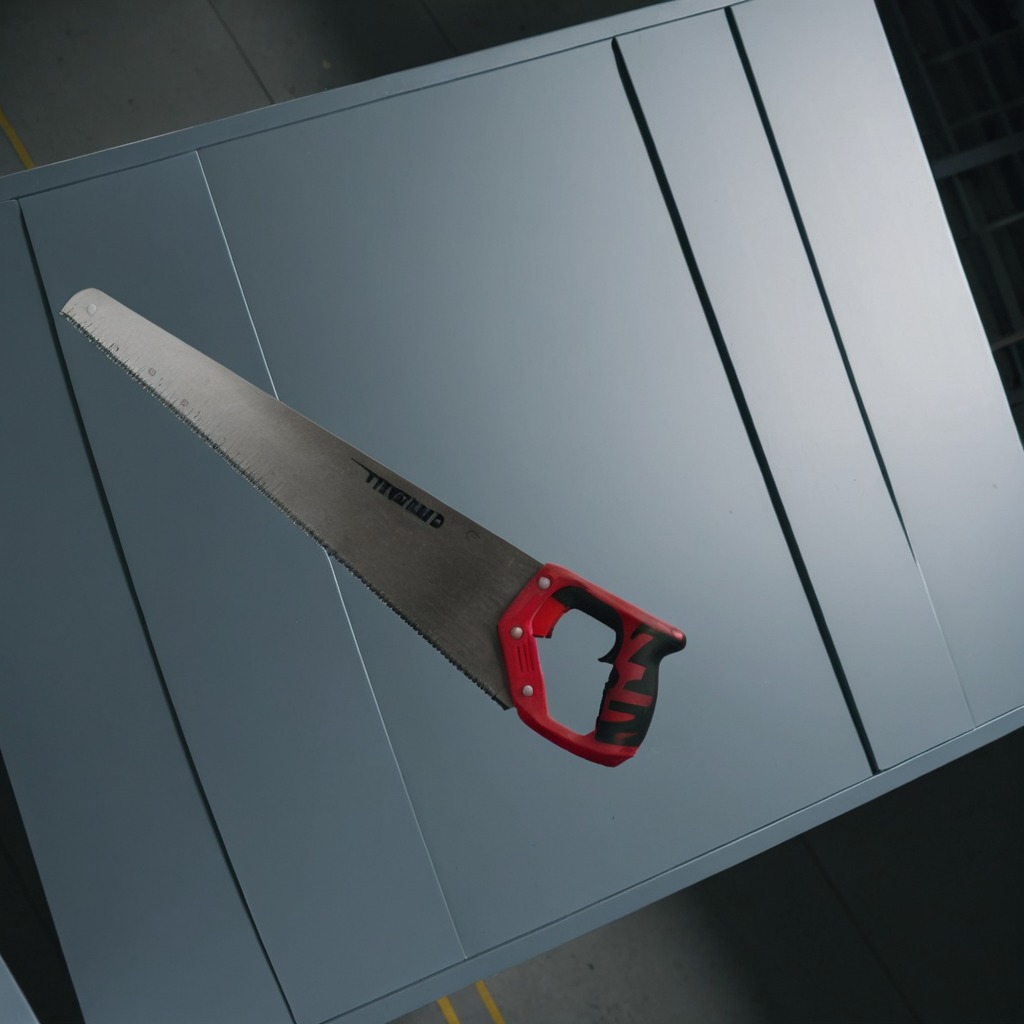
A handheld metal saw is lying on the toolbox surface in the airplane hangar workshop.